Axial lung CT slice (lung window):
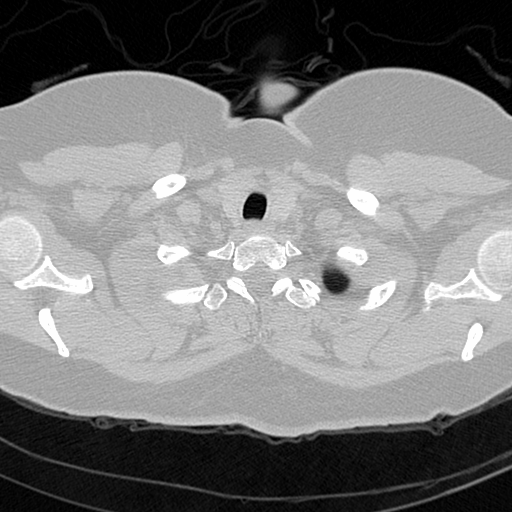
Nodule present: no